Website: apple
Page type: billing-address
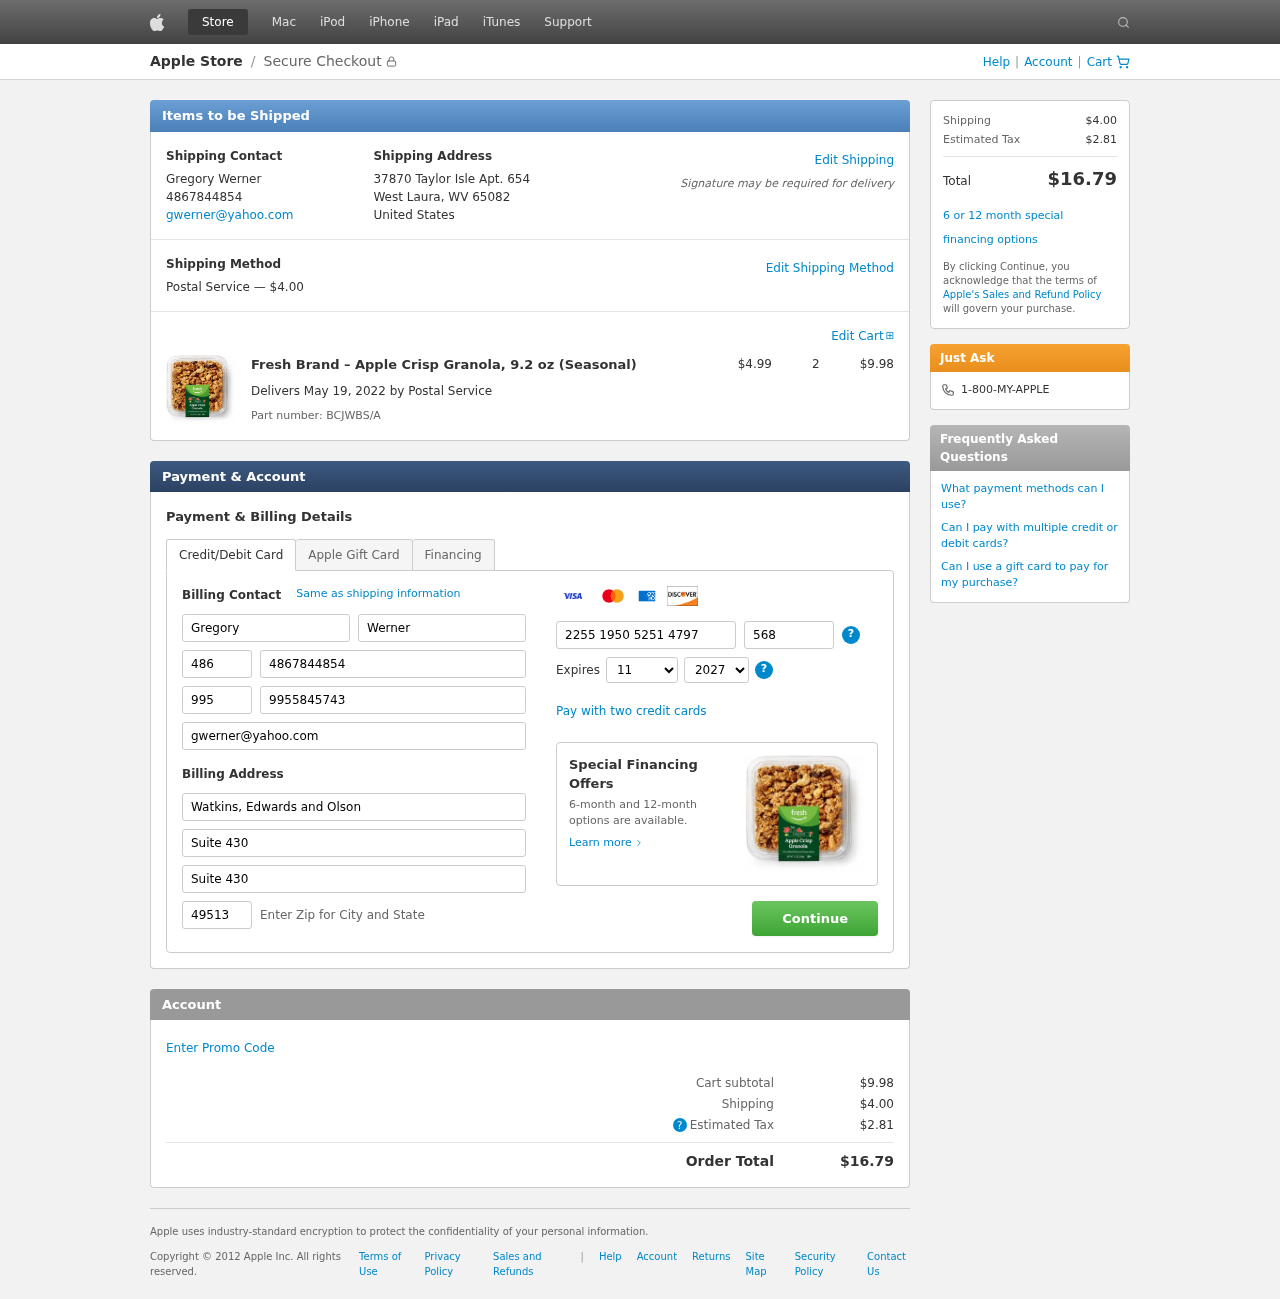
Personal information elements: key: PII_CARD_CVV
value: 568
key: PII_CARD_EXPIRY_MONTH
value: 11
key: PII_CARD_EXPIRY_YEAR
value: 27
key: PII_CARD_NUMBER
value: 2255 1950 5251 4797
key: PII_CITY_STATE_ZIP
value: West Laura, WV 65082
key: PII_COMPANY
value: Watkins, Edwards and Olson
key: PII_COUNTRY
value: United States
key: PII_EMAIL
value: gwerner@yahoo.com
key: PII_FIRSTNAME
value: Gregory
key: PII_FULLNAME
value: Gregory Werner
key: PII_LASTNAME
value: Werner
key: PII_PHONE
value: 4867844854
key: PII_PHONE_ALT
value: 9955845743
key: PII_PHONE_ALT_AREA
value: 995
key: PII_PHONE_AREA
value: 486
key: PII_POSTCODE2
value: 49513
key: PII_STREET
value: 37870 Taylor Isle Apt. 654
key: PII_STREET2
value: Suite 430
Product elements: key: PRODUCT1_NAME
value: Fresh Brand – Apple Crisp Granola, 9.2 oz (Seasonal)
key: PRODUCT1_PRICE
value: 4.99
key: PRODUCT1_QUANTITY
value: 2
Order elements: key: ORDER_SHIPPING_COST
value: $4.00
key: ORDER_SUBTOTAL
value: $9.98
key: ORDER_DELIVERY_DATE
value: May 19, 2022
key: ORDER_PART_NUMBER
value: BCJWBS/A
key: ORDER_TAX
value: $2.81
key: ORDER_TOTAL
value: $16.79